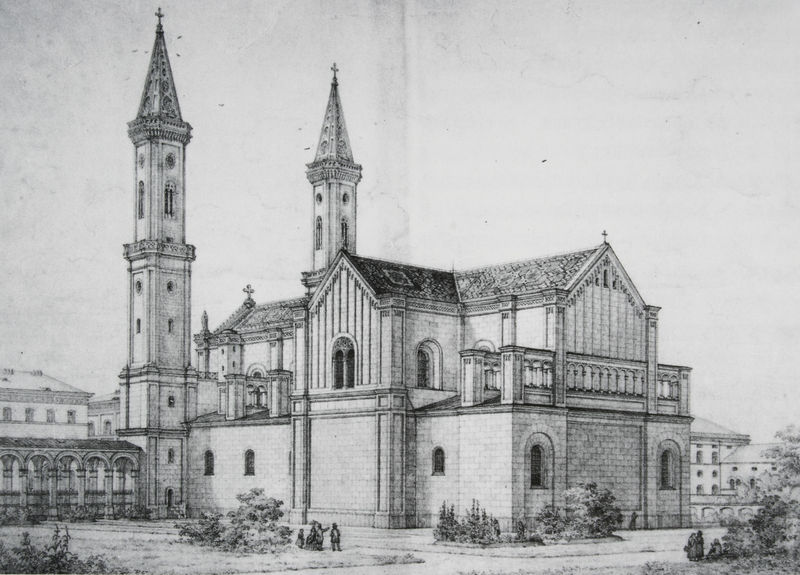
Titel: Ludwigskirche München, Blick von Südosten
Künstler: Friedrich von Gärtner
Standort: München
Institution: Architekturmuseum der Technischen Universität
Schlagwörter: baum, feder, himmel, weiß, bäume, kirchturm, menschen, fenster, grau, kreide, licht, pfeiler, schwarz, skizze, straße, säulen, zeichnung, dach, gebäude, haus, park, weg, leute, wand, architektur, stein, steine, natur, strauch, busch, büsche, kirche, sträucher, pflanzen, gotik, turm, schiff, papier, ansicht, bogen, fassade, fassaden, zwei, giebel, mauer, ziegel, grafik, platz, pilaster, rundbogen, gefaltet, spitz, gang, kirch, kloster, kreuz, türme, münchen, palast, balustrade, kohle, mauerwerk, schwarz-weiß, stich, bleistift, entwurf, arkaden, fries, kirchenschiff, mauern, schloß, rundbögen, romanik, gärtner, fresko, kupferstich, knick, basilika, klenze, säulengang, kreuzgang, lisenen, aufriss, architekturzeichnung, bauplan, gesamtansicht, romanisch, blaupause, neugotik, kreuzform, skitze, turmhelm, minarette, strebebögen, ludwigskirche, bäöume, natud, ulen, s, 2 türme, zeichnungkirche